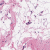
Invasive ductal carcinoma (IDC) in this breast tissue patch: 0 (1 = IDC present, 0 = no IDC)